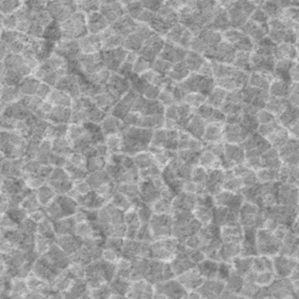
Label: frost